Question: I am currently having issues with CSS it does this weird repeating thing even though when I worked on it, it was fine before. Then I started tweaking it and now it's just constantly repeating this is the code I did below.
'''
body {
background-image: linear-gradient(#e66465, #9198e5);
}
'''
This is what turns up when you go to the webpage.
Screenshot

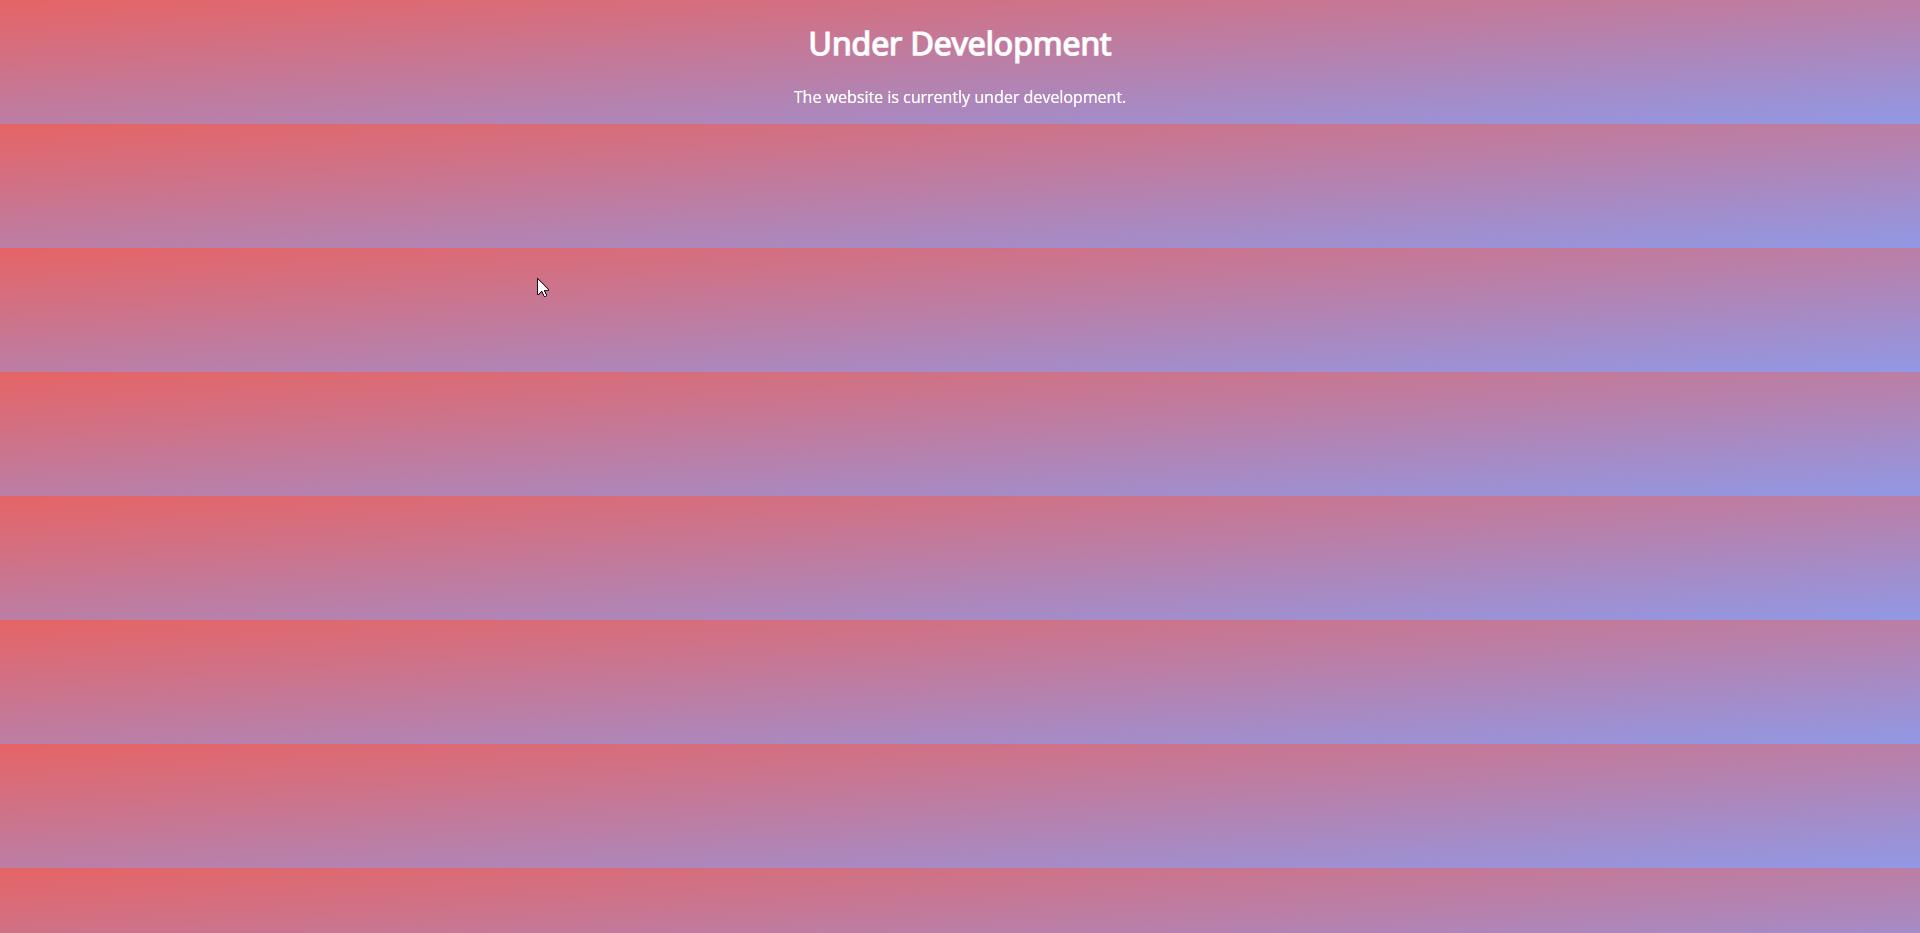
Answer: You need to set height to your html and body so that it doesnt just wrap your existing elements
'''
html, body { height: 100% }
'''
try adding this